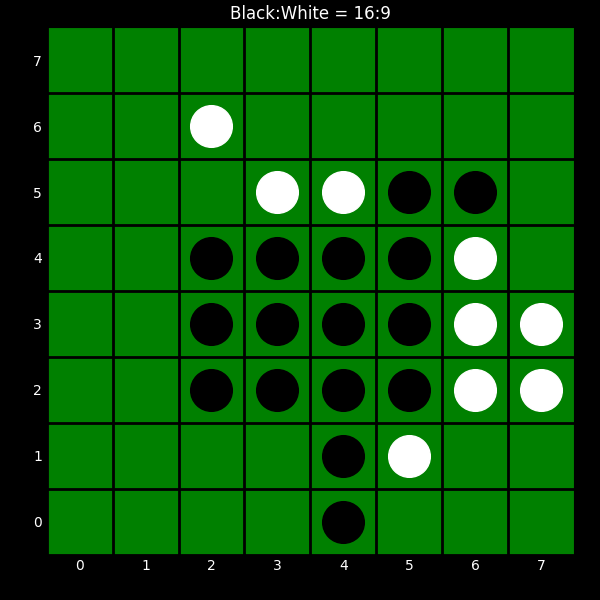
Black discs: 16
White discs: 9